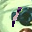
Label: 1